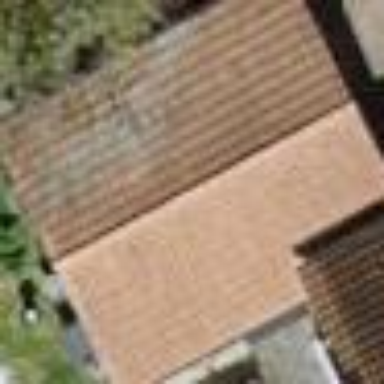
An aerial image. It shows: Garage.